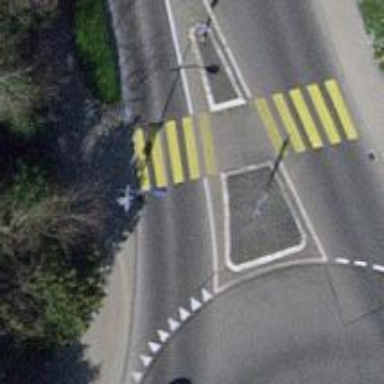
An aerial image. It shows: Marked crossing on the road with clear markings.